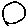
Label: circle